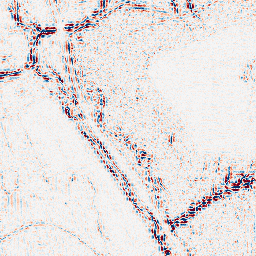
Category: wavelet
Decomposition family: wavelet_biorthogonal
Decomposition parameters: wavelet: bior4.4
level: 2
Upsampling method: fft_zeropad
Upsampling parameters: scale: 2
Upsampling scale: 2